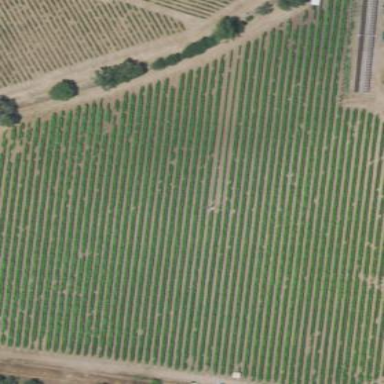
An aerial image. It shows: Vineyard growing wine grapes.